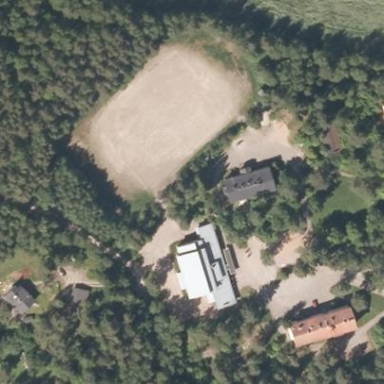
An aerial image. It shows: School.